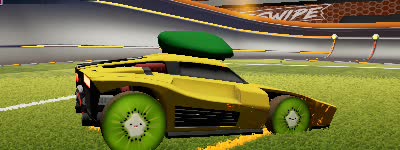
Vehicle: breakout